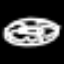
Label: donut